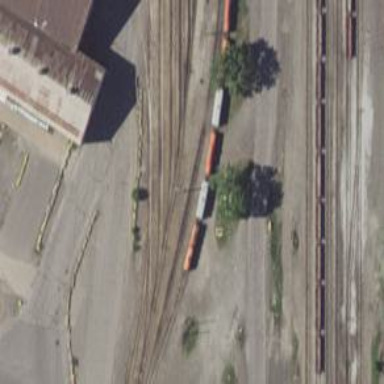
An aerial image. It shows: Railway spur service.